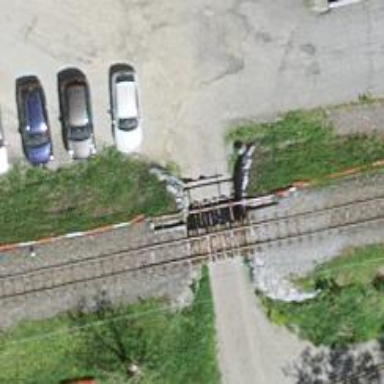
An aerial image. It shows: Narrow gauge railway with electrified contact lines.